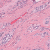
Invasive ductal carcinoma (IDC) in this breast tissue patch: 0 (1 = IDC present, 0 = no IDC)